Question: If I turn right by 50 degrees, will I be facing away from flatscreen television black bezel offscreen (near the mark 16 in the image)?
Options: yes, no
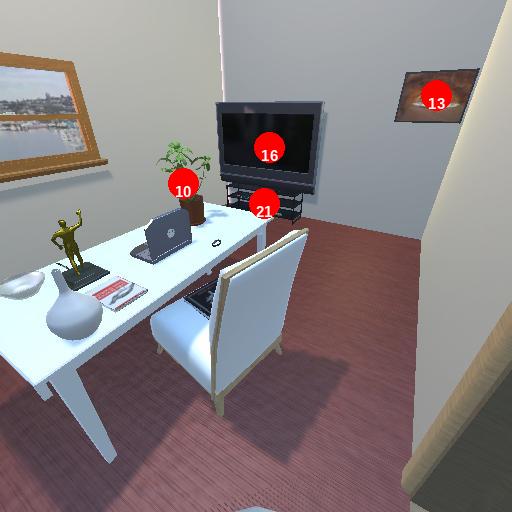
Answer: yes